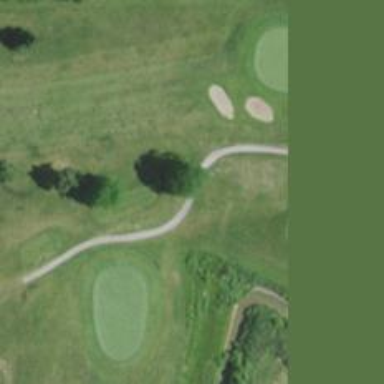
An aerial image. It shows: Pathway for golfing.